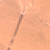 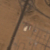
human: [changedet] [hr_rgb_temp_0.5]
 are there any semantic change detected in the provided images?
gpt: The road has been completed and some new ones appear in the desert.